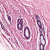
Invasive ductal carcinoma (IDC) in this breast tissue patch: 0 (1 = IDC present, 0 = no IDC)